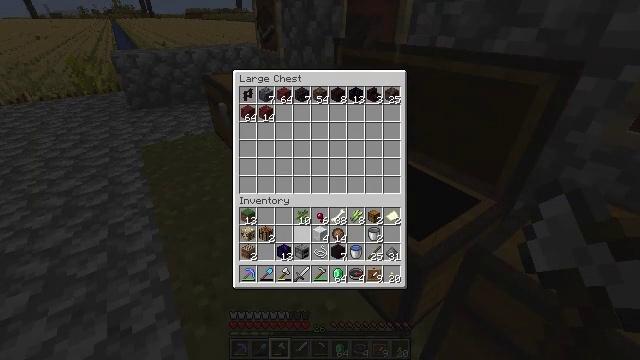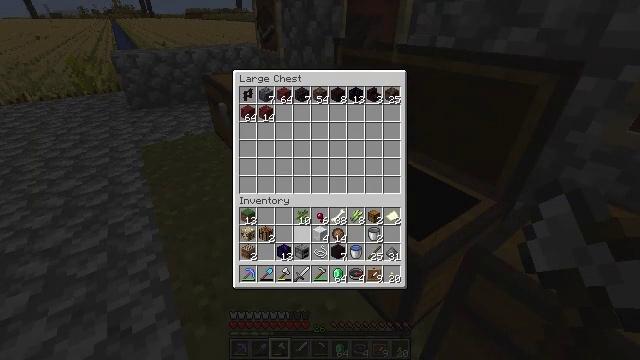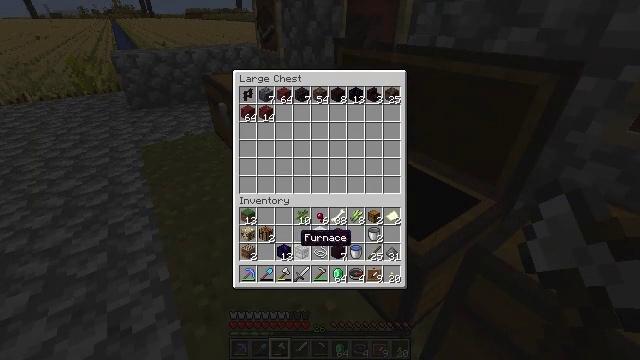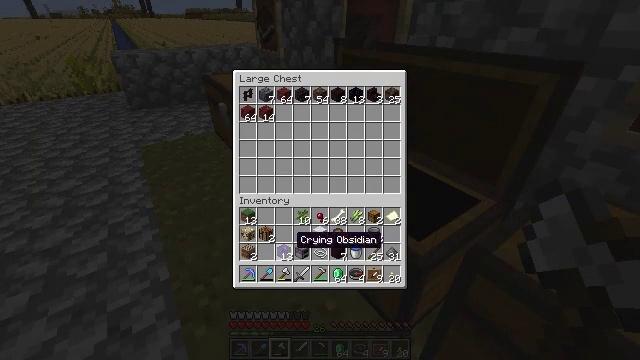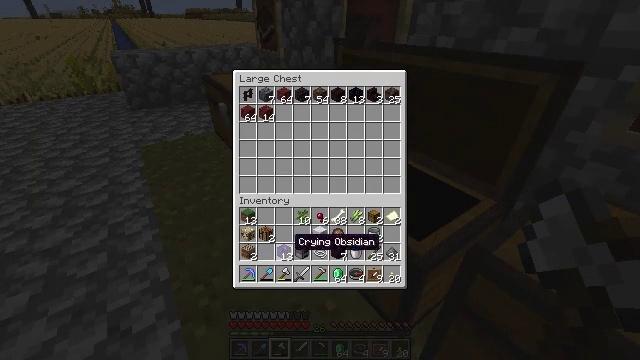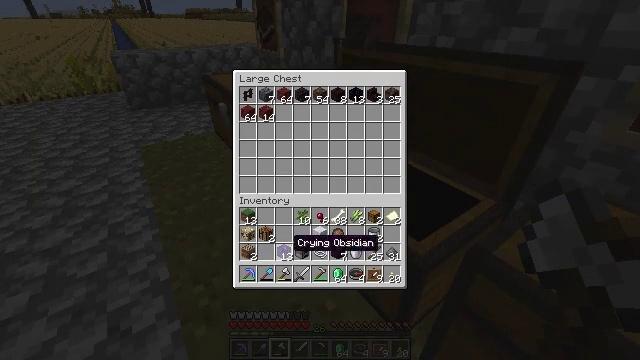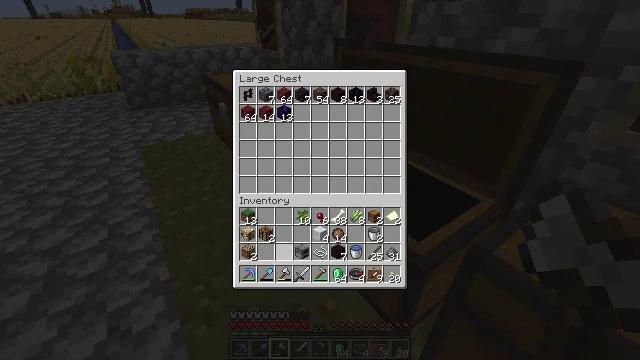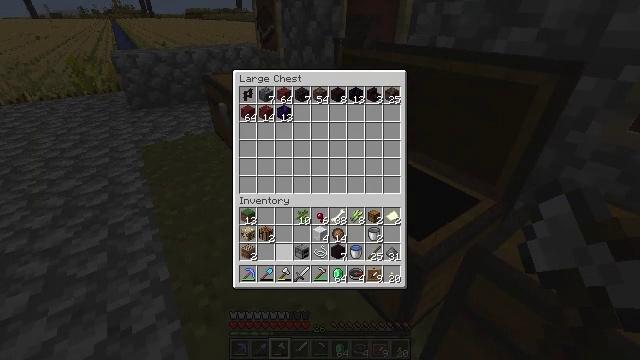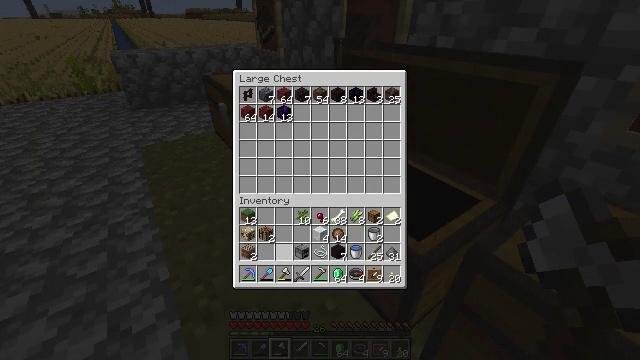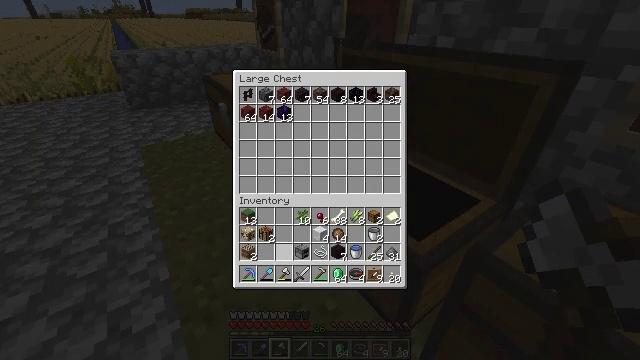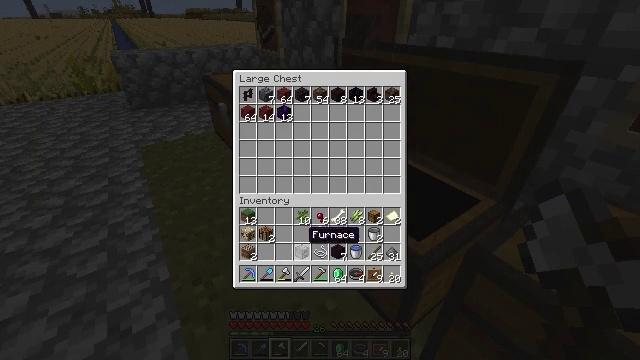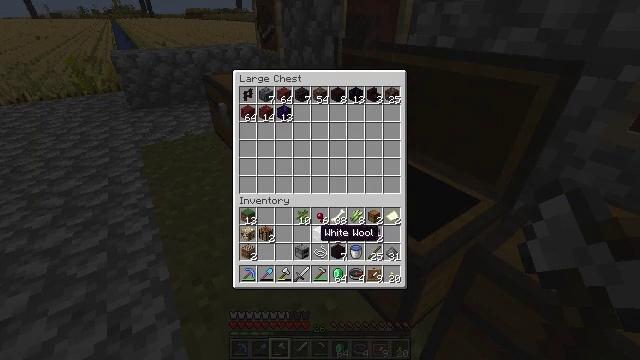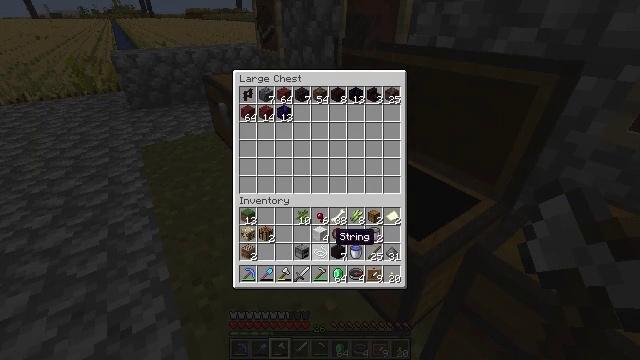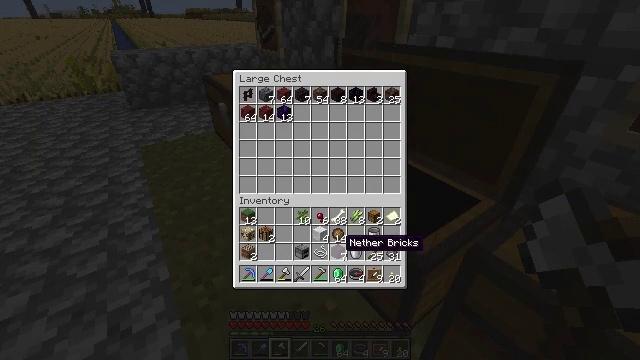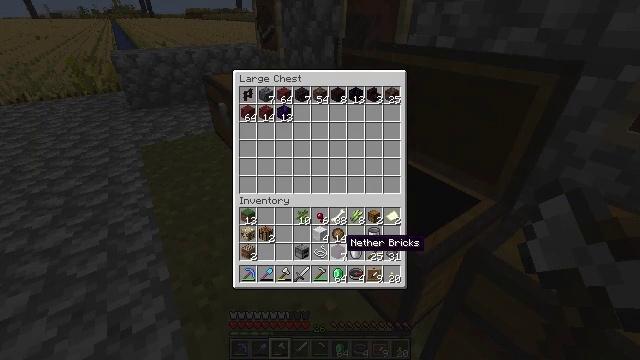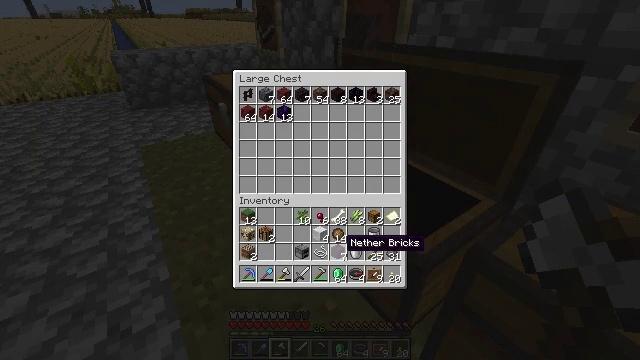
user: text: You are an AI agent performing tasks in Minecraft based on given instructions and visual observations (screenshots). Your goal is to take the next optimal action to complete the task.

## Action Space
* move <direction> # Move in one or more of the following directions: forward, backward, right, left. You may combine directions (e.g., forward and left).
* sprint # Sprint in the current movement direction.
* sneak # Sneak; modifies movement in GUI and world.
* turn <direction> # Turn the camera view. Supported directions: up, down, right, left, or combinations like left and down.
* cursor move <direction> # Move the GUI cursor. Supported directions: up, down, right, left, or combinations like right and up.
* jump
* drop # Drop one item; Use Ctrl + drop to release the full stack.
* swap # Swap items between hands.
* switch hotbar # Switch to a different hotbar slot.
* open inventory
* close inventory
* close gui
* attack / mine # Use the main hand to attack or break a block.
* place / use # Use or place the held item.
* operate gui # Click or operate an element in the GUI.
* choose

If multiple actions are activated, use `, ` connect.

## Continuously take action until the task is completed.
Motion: motion action
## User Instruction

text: Drop a grass block.
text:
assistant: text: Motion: sneak
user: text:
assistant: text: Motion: sneak
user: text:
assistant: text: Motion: sneak
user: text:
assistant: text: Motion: sneak
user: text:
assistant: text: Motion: sneak
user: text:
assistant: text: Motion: sneak, choose
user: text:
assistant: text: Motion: sneak, choose
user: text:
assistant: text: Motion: sneak, choose
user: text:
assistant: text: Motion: sneak
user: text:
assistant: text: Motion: sneak, cursor move right
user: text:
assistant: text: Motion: sneak, cursor move right
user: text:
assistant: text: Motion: sneak, cursor move right
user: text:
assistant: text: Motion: sneak, cursor move right
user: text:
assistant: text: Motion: sneak
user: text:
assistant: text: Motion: sneak
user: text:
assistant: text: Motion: sneak
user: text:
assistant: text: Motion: sneak
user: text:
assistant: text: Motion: sneak
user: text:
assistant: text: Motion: sneak
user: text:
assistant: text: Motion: sneak
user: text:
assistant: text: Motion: sneak
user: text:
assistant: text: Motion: sneak
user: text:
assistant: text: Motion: sneak
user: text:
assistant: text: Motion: sneak
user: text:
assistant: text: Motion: sneak, choose
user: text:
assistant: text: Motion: sneak, choose
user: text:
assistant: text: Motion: sneak
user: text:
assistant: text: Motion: sneak
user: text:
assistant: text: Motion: sneak, cursor move right and up
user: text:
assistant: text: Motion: sneak, cursor move up